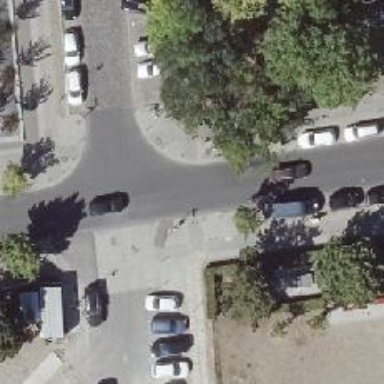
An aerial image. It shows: Unmarked crossing with kerb extension on both sides.